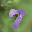
Label: 7